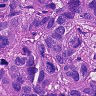
Metastatic tissue present: yes